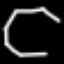
Label: octagon